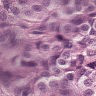
Metastatic tissue present: yes